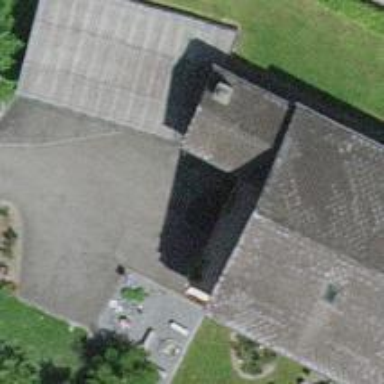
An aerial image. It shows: View of roof of building.